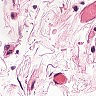
Metastatic tissue present: no